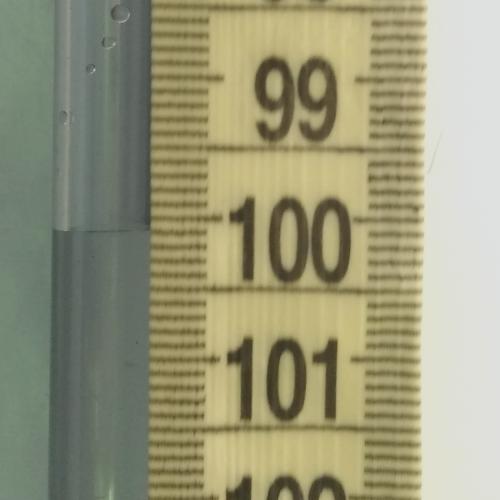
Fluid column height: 100.1 cm